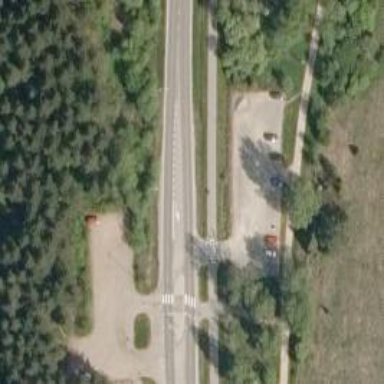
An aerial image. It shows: Road with "give way" sign.